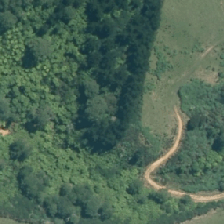
Land cover: broadleaved_indigenous_hardwood